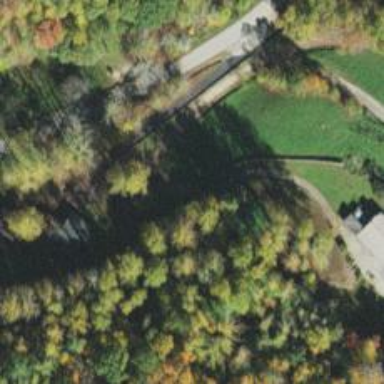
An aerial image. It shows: Driveway leading to service road.